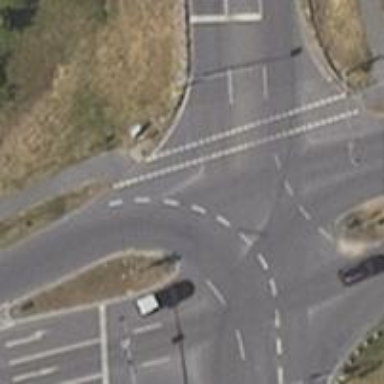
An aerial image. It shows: Road with traffic signals.